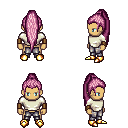
a pixel art fantasy rpg character, male body template, human, tanned skin, white long-sleeve shirt, metal pants, pink extra-long topknot hairstyle, leather bracers, gold boots, four views (front, back, left, right), 2x2 character sprite sheet, small pixel art, hard edges, no anti-aliasing